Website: walmart
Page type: payment
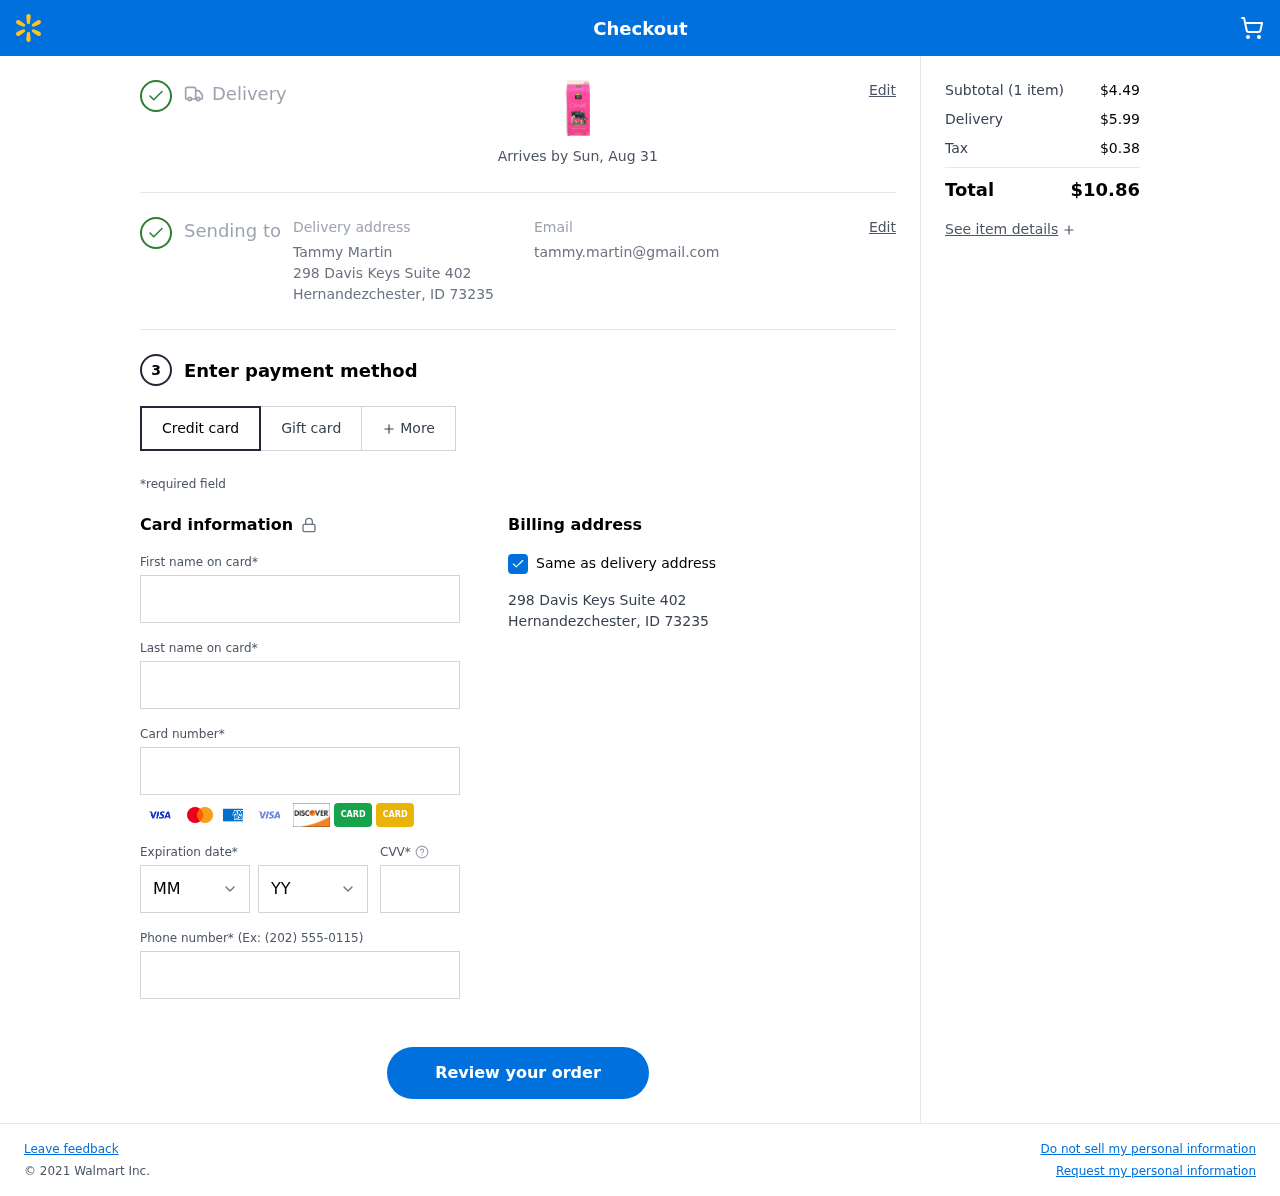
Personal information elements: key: PII_CARD_CVV
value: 141
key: PII_CARD_EXPIRY_MONTH
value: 07
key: PII_CARD_EXPIRY_YEAR
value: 28
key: PII_CARD_NUMBER
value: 2290 7574 7370 1399
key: PII_CITY
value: Hernandezchester
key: PII_EMAIL
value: tammy.martin@gmail.com
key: PII_FIRSTNAME
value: Tammy
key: PII_FULLNAME
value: Tammy Martin
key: PII_LASTNAME
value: Martin
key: PII_PHONE
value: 6419822414
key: PII_POSTCODE
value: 73235
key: PII_STATE_ABBR
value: ID
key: PII_STREET
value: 298 Davis Keys Suite 402
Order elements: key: ORDER_DELIVERY_DATE
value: Arrives by Sun, Aug 31
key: ORDER_NUM_ITEMS
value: (1 item)
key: ORDER_SUBTOTAL
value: $4.49
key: ORDER_SHIPPING_COST
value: $5.99
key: ORDER_TAX
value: $0.38
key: ORDER_TOTAL
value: $10.86